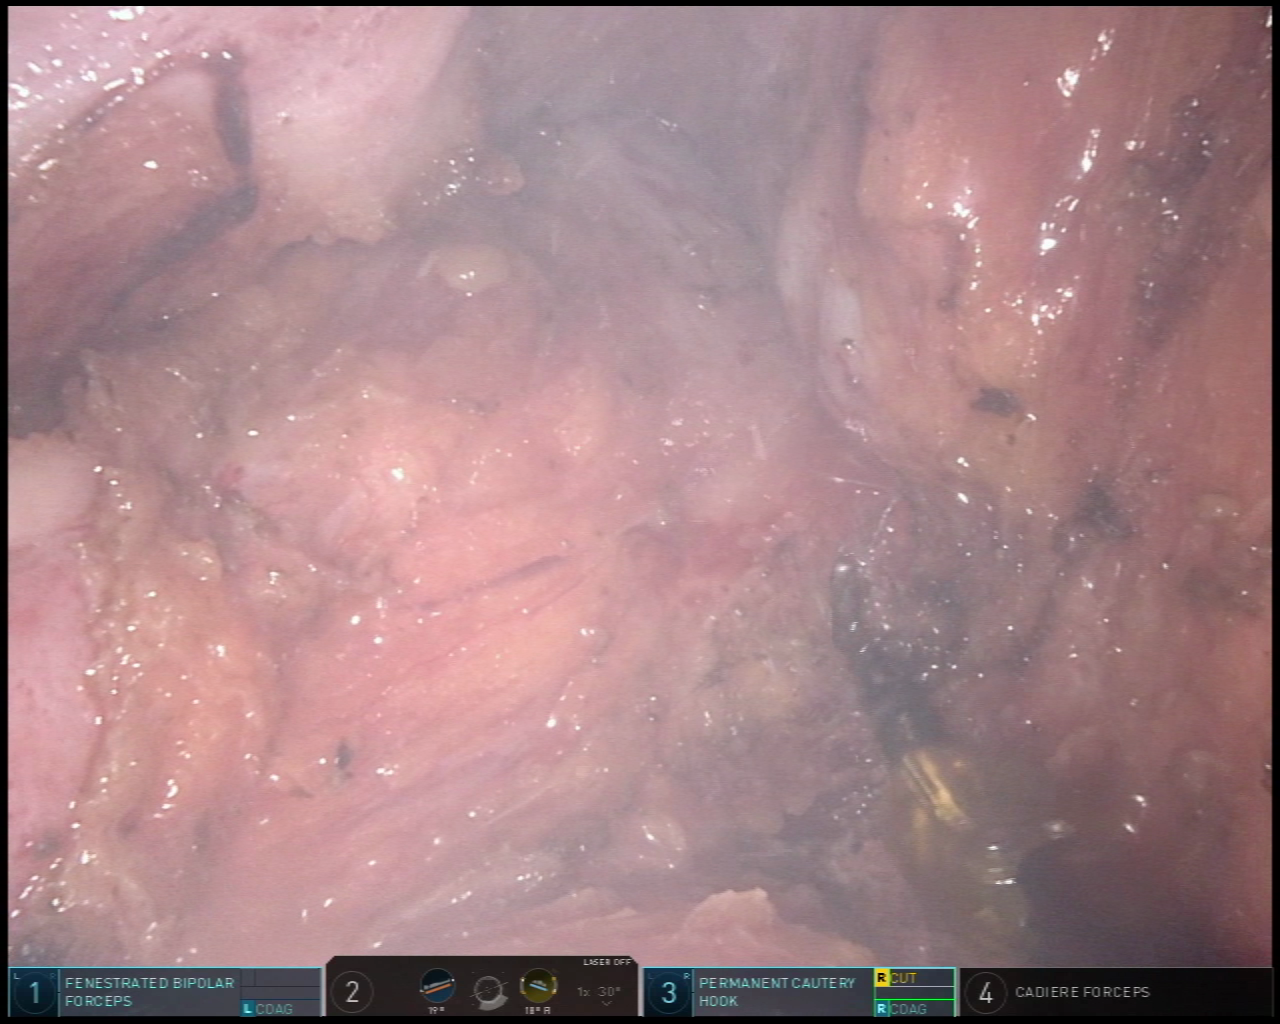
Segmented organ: vesicular_glands
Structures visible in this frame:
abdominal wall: no
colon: no
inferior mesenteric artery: no
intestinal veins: no
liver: no
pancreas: no
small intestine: no
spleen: no
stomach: no
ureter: no
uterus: no
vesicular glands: yes